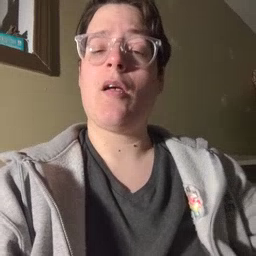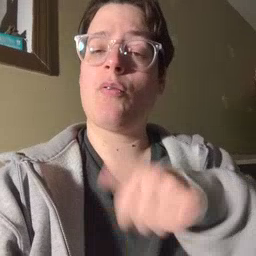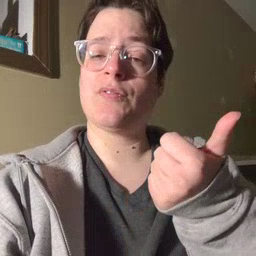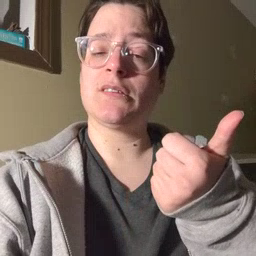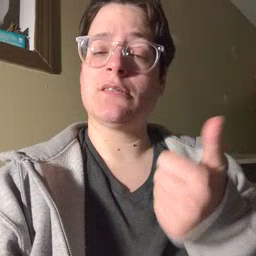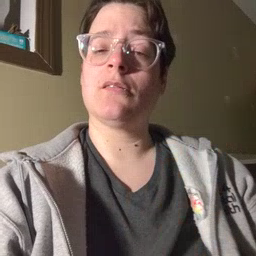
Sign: another